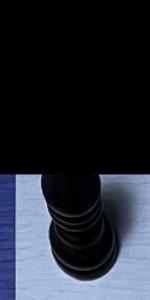
Label: Bishop_Black